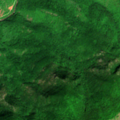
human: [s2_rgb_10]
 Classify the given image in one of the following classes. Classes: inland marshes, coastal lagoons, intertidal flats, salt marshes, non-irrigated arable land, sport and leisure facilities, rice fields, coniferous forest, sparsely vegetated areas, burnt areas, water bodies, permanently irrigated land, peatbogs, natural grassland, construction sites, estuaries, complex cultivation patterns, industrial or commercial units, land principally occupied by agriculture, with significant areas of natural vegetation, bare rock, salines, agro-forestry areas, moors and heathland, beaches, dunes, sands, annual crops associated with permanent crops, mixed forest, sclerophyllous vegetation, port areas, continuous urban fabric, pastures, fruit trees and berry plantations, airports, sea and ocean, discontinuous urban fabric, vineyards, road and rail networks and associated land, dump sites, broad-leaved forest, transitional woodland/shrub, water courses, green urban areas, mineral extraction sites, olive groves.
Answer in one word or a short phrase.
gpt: broad-leaved forest, natural grassland, transitional woodland/shrub